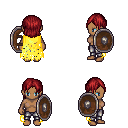
a pixel art fantasy rpg character, female body template, human, dark skin, yellow tattered cape, metal pants, brunette long bangs hairstyle, shield, four views (front, back, left, right), 2x2 character sprite sheet, small pixel art, hard edges, no anti-aliasing